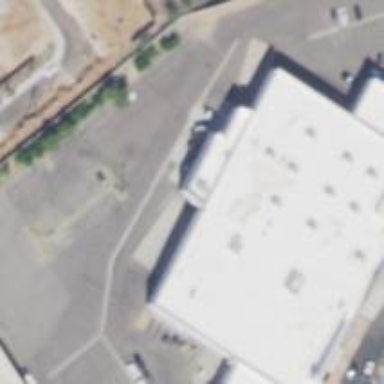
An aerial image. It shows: Retail building housing supermarket.